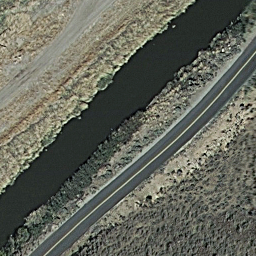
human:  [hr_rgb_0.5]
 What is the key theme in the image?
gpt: river